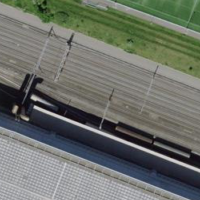
EUNIS habitat code: 57
Species observed at this site:
Senecio vulgaris